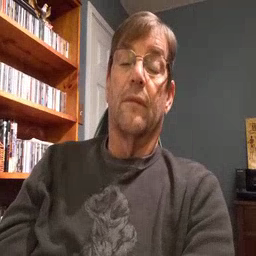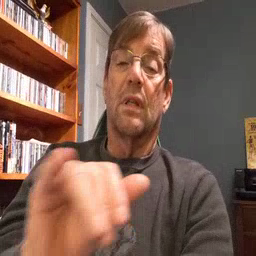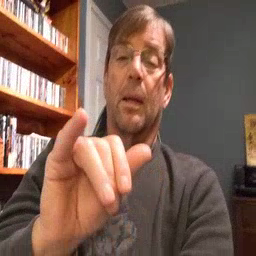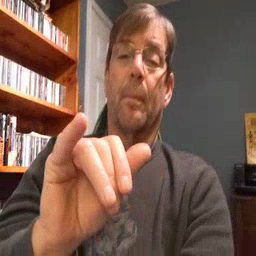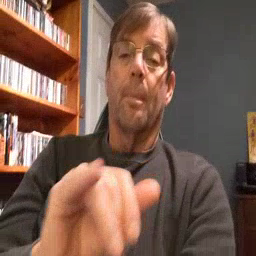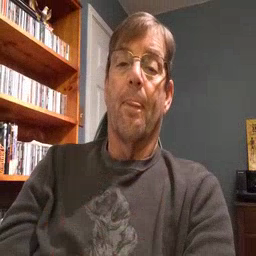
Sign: same